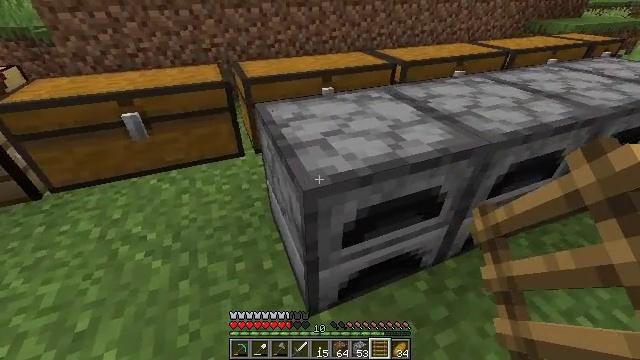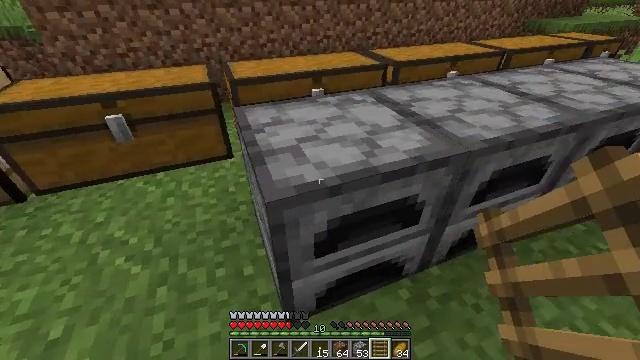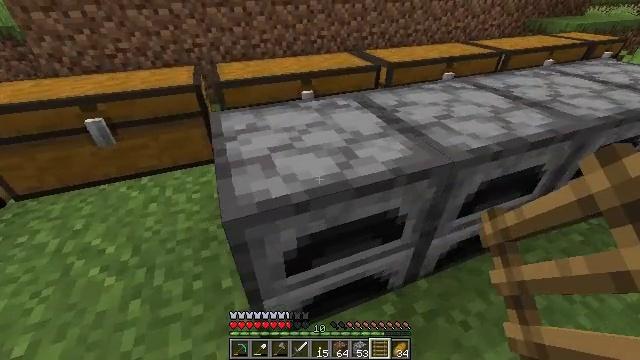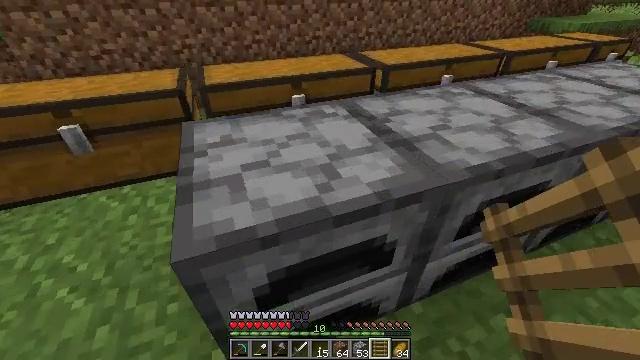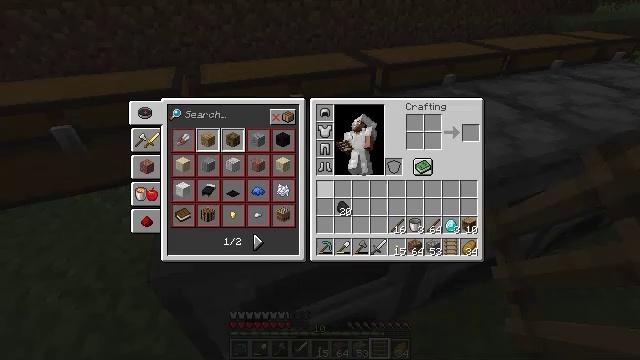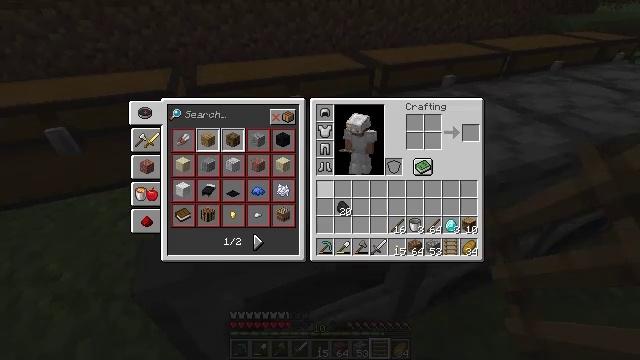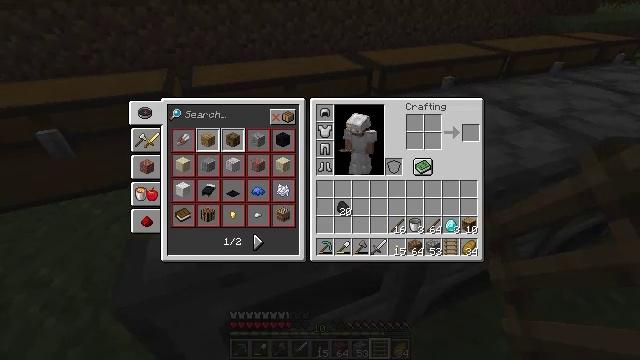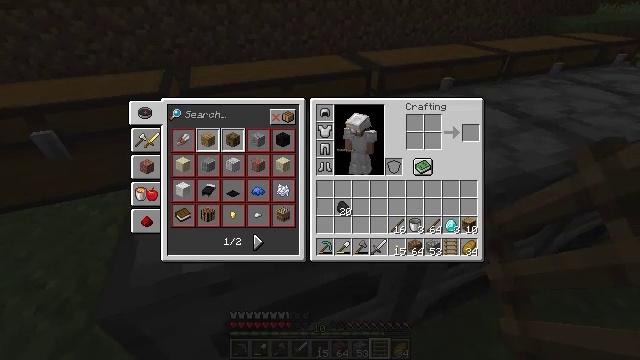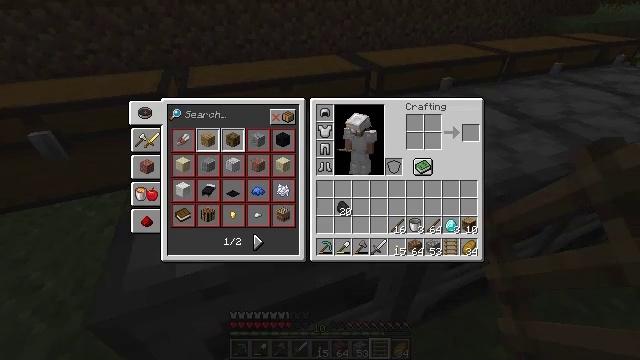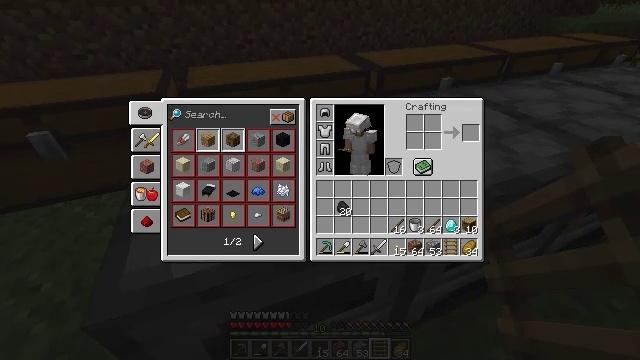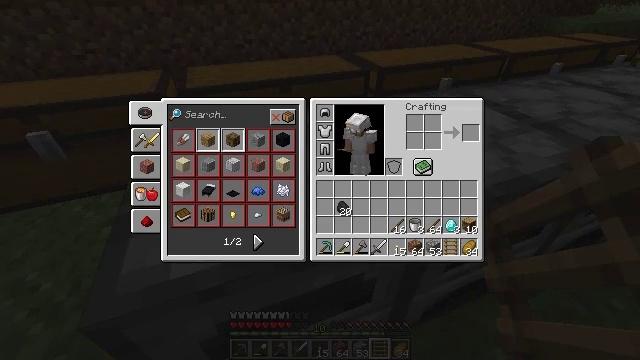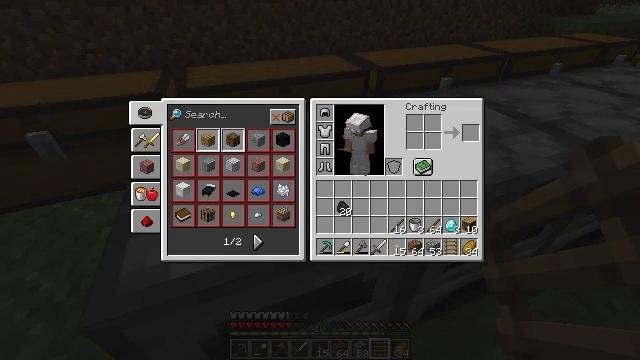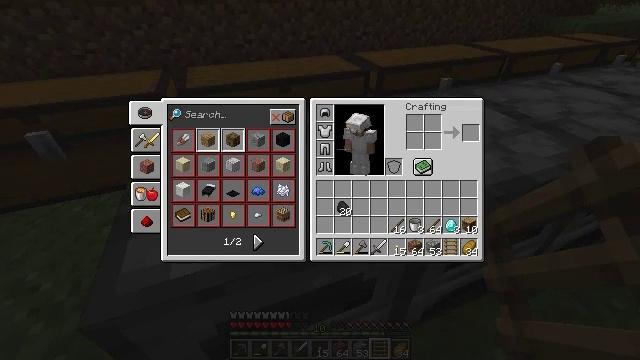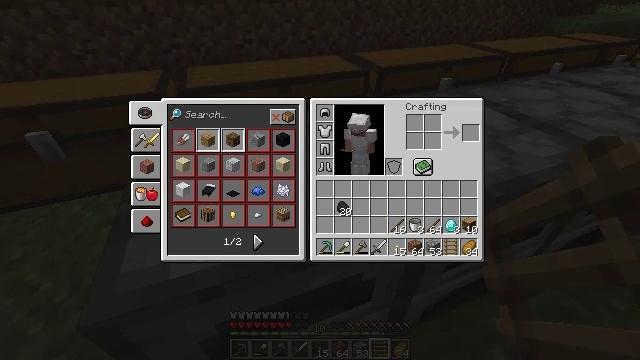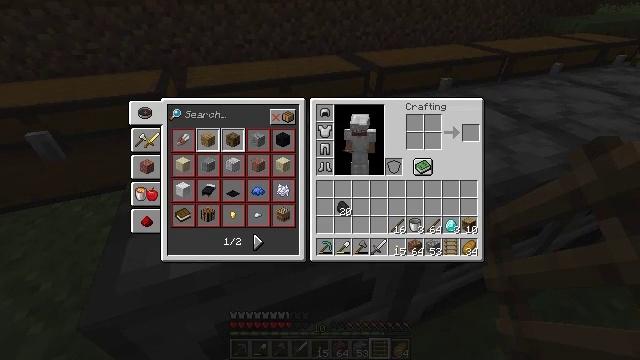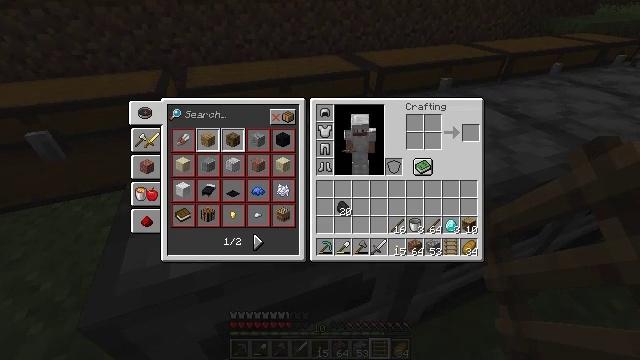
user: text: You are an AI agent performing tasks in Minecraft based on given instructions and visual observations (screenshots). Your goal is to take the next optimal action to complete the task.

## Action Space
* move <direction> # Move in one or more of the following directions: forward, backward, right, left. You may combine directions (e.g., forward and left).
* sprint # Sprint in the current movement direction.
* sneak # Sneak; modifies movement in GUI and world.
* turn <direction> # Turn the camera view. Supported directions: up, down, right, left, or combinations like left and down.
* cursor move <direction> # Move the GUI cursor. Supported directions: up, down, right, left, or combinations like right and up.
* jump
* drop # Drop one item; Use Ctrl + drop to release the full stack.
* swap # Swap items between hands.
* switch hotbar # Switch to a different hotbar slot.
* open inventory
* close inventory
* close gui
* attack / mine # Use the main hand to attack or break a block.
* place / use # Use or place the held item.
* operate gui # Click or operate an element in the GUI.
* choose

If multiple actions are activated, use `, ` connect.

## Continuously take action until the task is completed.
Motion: motion action
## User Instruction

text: Create a diamond shovel on the crafting table.
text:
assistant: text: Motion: move forward and move right
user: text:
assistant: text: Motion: move forward and move right
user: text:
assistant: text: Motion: move forward
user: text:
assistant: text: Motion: open inventory
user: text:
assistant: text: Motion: open inventory
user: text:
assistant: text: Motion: cursor move left, open inventory
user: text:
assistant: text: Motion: no_op
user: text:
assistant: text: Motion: no_op
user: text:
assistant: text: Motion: no_op
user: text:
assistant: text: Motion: no_op
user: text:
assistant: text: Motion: cursor move right
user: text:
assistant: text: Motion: cursor move right
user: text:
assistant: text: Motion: cursor move right
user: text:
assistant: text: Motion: cursor move right
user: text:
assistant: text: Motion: cursor move right
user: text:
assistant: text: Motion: no_op
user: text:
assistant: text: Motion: no_op
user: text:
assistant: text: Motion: no_op
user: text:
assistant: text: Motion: no_op
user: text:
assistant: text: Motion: no_op
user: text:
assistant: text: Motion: no_op
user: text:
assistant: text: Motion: no_op
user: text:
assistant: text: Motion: no_op
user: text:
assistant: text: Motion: no_op
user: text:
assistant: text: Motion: no_op
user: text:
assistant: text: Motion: no_op
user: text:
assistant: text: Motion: no_op
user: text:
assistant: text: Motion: no_op
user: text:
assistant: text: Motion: no_op
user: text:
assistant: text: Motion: cursor move down